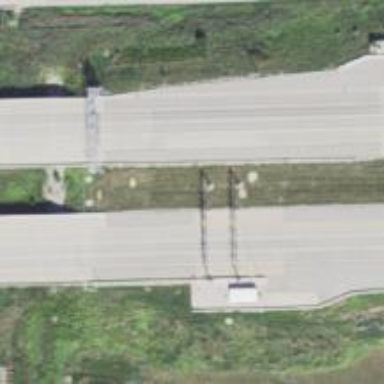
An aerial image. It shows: Toll gantry on the road.